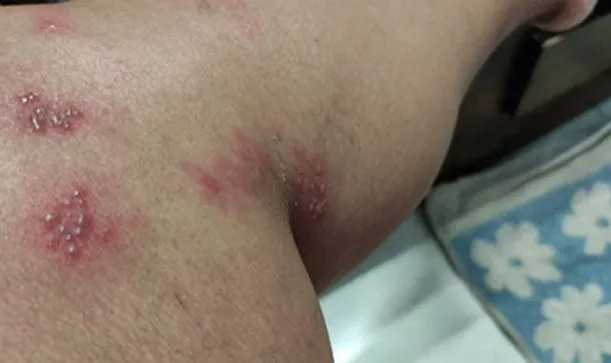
herpes zoster vesicular lesions on leg.
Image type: medical_photograph (skin_photograph)